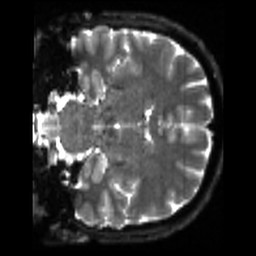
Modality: sbref
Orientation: coronal
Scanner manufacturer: siemens
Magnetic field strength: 3 T
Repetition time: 4 s
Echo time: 0.0594 s